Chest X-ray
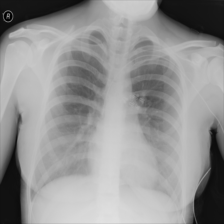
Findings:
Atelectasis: negative
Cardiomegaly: negative
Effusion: negative
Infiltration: negative
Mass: negative
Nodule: negative
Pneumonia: negative
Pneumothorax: negative
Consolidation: negative
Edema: negative
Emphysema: negative
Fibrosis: negative
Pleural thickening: negative
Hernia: negative